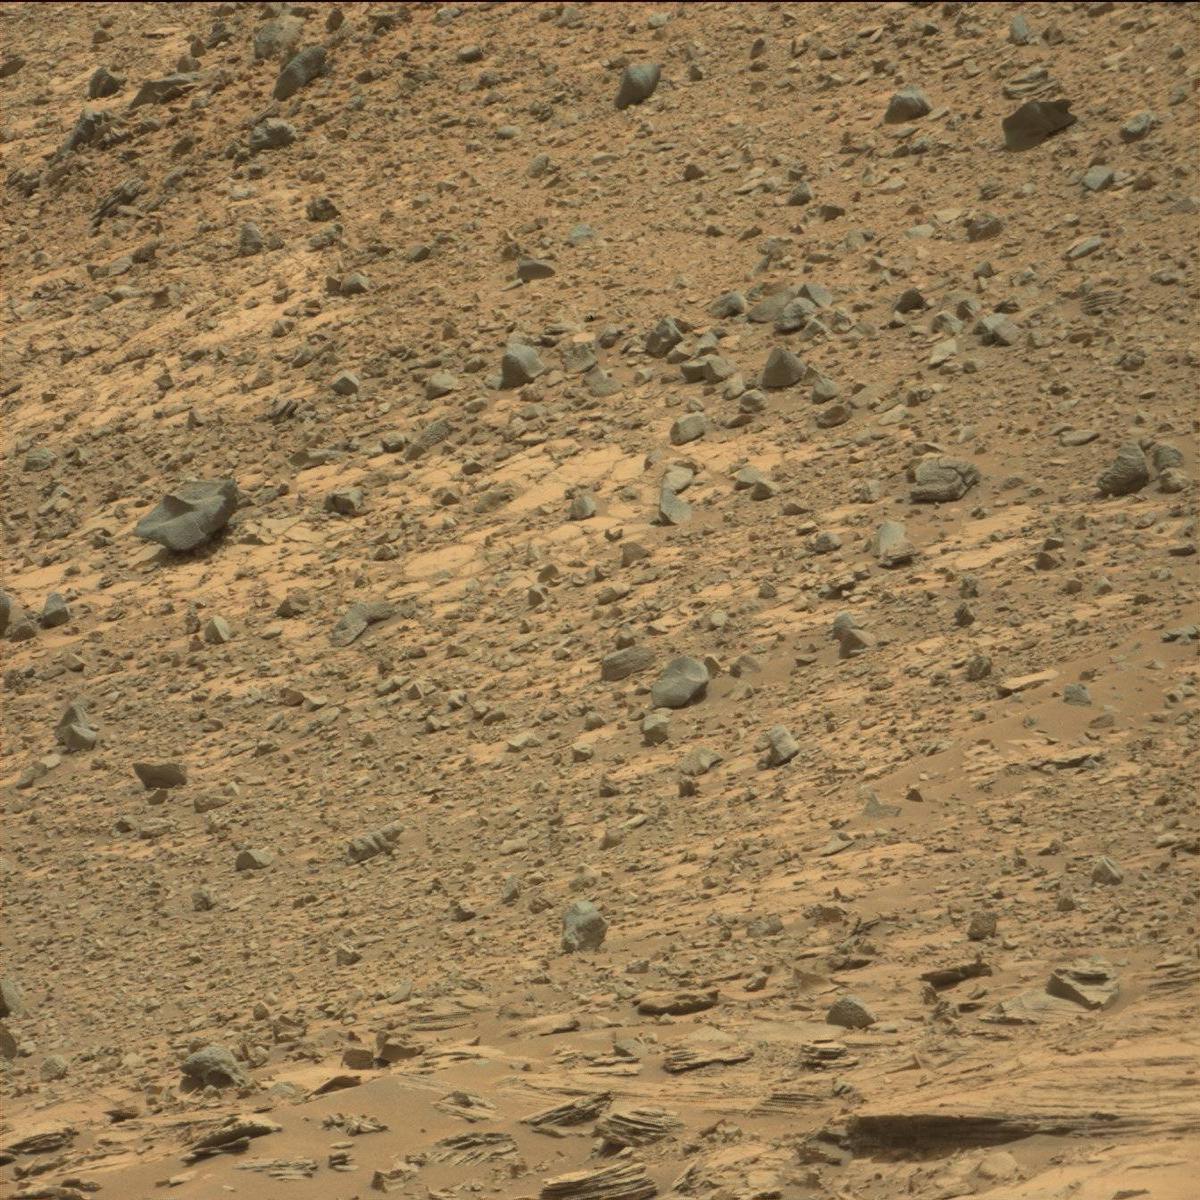
Terrain classes present: Bedrock, Rock, Sand / Soil